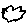
Label: cloud